Question: From apps I've written and one I've inherited, I have a continuing desire to better understand the thread-safety issues of loading data on a background thread. Suppose I have a simple, single-window Windows Forms app with a "Load" button and a 'BackgroundWorker':

The button's 'Click' handler calls 'loadBackgroundWorker.RunWorkerAsync()', and the worker's 'DoWork' handler creates and initializes an object of type 'Document' which, after loading, it stores in the form's 'LoadedDocument' property. In the worker's 'RunWorkerCompleted' handler, a 'MessageBox' displays the properties of the 'LoadedDocument'. I know this is all hard to visualize, so I'm including complete code. Sorry that it makes the question so long to read.
'''
using System;
using System.ComponentModel;
using System.Windows.Forms;
namespace BackgroundLoadTest
{
public partial class Form1 : Form
{
private Document _loadedDocument;
public Document LoadedDocument
{
get
{
lock (this)
{
return _loadedDocument;
}
}
set
{
lock (this)
{
_loadedDocument = value;
}
}
}
public Form1()
{
InitializeComponent();
loadBackgroundWorker.DoWork += new DoWorkEventHandler(loadBackgroundWorker_DoWork);
loadBackgroundWorker.RunWorkerCompleted += new RunWorkerCompletedEventHandler(loadBackgroundWorker_RunWorkerCompleted);
}
void loadBackgroundWorker_DoWork(object sender, DoWorkEventArgs e)
{
Document d = new Document();
d.Property1 = "Testing";
d.Property2 = 1;
d.Property3 = 2;
this.LoadedDocument = d;
}
void loadBackgroundWorker_RunWorkerCompleted(object sender, RunWorkerCompletedEventArgs e)
{
MessageBox.Show("Document loaded with Property1 = " +
LoadedDocument.Property1 + ", Property2 = " +
LoadedDocument.Property2 + ", Property3 = " +
LoadedDocument.Property3);
}
private void loadButton_Click(object sender, EventArgs e)
{
loadBackgroundWorker.RunWorkerAsync();
}
}
}
'''
'Document'
'''
using System;
namespace BackgroundLoadTest
{
public class Document
{
public string Property1 { get; set; }
public double Property2 { get; set; }
public int Property3 { get; set; }
}
}
'''
My question is:
Is the locking in the 'LoadedDocument' property sufficient to ensure that data initialized in the background thread will be visible to the UI thread? Is the locking necessary? I really want to understand the seemingly very common problem of loading complex documents on a background thread while keeping the GUI responsive, and I know it's tricky stuff.
Edit: to be clear, what I'm most concerned about here is memory visibility. I want to be sure that all the data initialization done by the background thread becomes visible to the GUI thread when the worker completes. I don't want changes getting stuck in a CPU cache and remaining invisible to threads on other CPUs. I don't know how to state my concerns better because they're still rather vague to me.
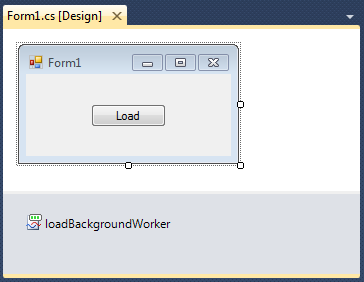
Answer: > Locking around your getters and setters do nothing, assigning a reference type to a variable is an atomic operation.
This is plain wrong. Locking introduces memory barriers and thereby prevents instruction reordering and makes cached values visible to other threads. Accessing fields or properties (which also access fields) from different threads without synchronization isn't guaranteed to always work and can't be considered .
What you're doing is accessing the LoadedDocument property from both your background thread and your UI thread. As you have implemented locking in there, this is correct code and will be thread safe.
The 'DoWorkEventArgs' argument in your 'loadBackgroundWorker_DoWork' method has a 'Result' property which should be used to set the result of the background work. The 'RunWorkerCompletedEventArgs.Result' property then can be used to access this value. Try the following:
'''
void loadBackgroundWorker_DoWork(object sender, DoWorkEventArgs e)
{
Document d = new Document();
d.Property1 = "Testing";
d.Property2 = 1;
d.Property3 = 2;
e.Result = d;
}
void loadBackgroundWorker_RunWorkerCompleted(object sender, RunWorkerCompletedEventArgs e)
{
this.LoadedDocument = (Document)e.Result;
MessageBox.Show("Document loaded with Property1 = " +
LoadedDocument.Property1 + ", Property2 = " +
LoadedDocument.Property2 + ", Property3 = " +
LoadedDocument.Property3);
}
'''
<URL>.
---
> Still, I'm curious what magic goes on in BackgroundWorker that makes data passed via e.Result fully visible to the GUI thread.
Looking into <URL>, it is not really obvious how the result is synchronized between threads:
'''
private void WorkerThreadStart(object argument)
{
object workerResult = null;
Exception error = null;
bool cancelled = false;
try
{
DoWorkEventArgs doWorkArgs = new DoWorkEventArgs(argument);
OnDoWork(doWorkArgs);
if (doWorkArgs.Cancel)
{
cancelled = true;
}
else
{
workerResult = doWorkArgs.Result;
}
}
catch (Exception exception)
{
error = exception;
}
RunWorkerCompletedEventArgs e =
new RunWorkerCompletedEventArgs(workerResult, error, cancelled);
asyncOperation.PostOperationCompleted(operationCompleted, e);
}
'''
This happens on the background thread. The last line then marshals back to the UI thread. Looking further down the stack, there are no lock statements or other synchronization directives there. So how is this made thread safe?
Looking into the <URL>, we find no synchronization code either. But there is some strange attribute over there:
'''
[HostProtection(SharedState = true)]
public class RunWorkerCompletedEventArgs : AsyncCompletedEventArgs
'''
<URL> explains:
> When SharedState is true, it indicates that a state is exposed that
might be shared between threads.
So putting this attribute above your class obviously makes its members thread safe by synchronizing their access. Is this awesome? I think so. Should you use this in your code? Probably not.